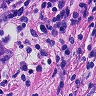
Metastatic tissue present: no